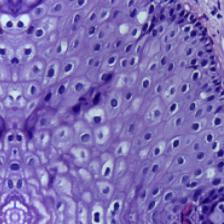
Diagnosis: Normal